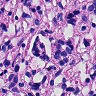
Metastatic tissue present: yes